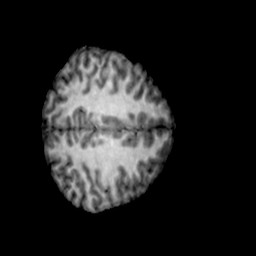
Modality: T1w
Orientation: axial
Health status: ill
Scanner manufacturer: siemens
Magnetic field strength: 3 T
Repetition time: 2 s
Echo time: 0.00303 s